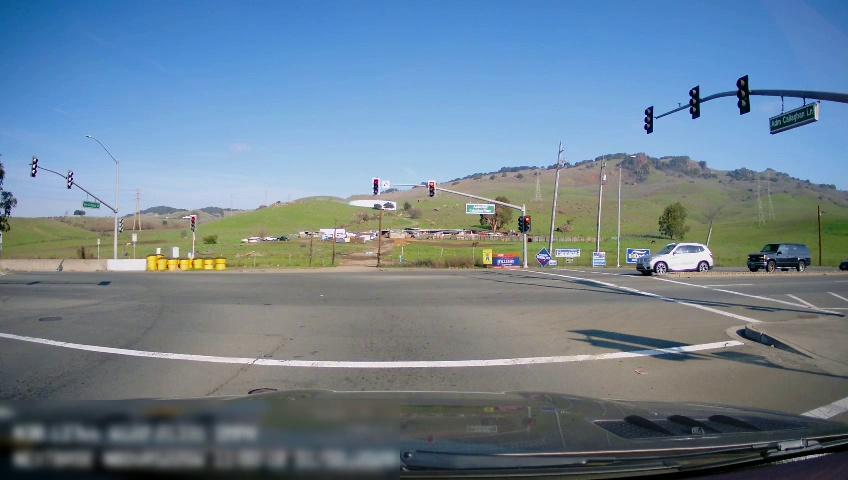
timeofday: Day
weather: Sunny
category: Drivable Space
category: Vehicles | SUV
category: Vehicles | SUV
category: Vehicles | Car
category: Lanes | Opposite Lane
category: Traffic | Lights
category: Traffic | Lights
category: Traffic | Lights
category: Traffic | Lights
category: Traffic | Lights
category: Traffic | Lights
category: Traffic | Lights
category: Traffic | Signs
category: Traffic | Lights
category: Traffic | Lights
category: Traffic | Signs
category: Traffic | Lights
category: Traffic | Lights
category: Traffic | Signs